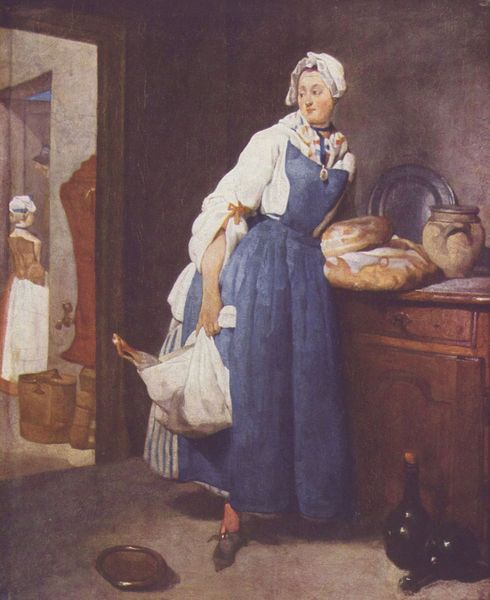
Titel: Das Küchenmädchen
Künstler: Jean-Baptiste Siméon Chardin
Standort: Paris
Institution: Musée du Louvre
Schlagwörter: blau, dunkel, gemälde, schatten, weiß, frauen, menschen, mädchen, braun, frankreich, frau, holz, kleid, licht, raum, tür, zimmer, blick, dame, haus, rot, tuch, haube, rock, schleife, alt, flasche, flaschen, arm, diener, faru, kleidung, mensch, schüssel, teller, holland, innenraum, boden, gewand, interieur, kind, brosche, rokoko, genre, landleben, krug, stilleben, stillleben, vase, schürze, taille, magd, kommode, ecke, gans, genremalerei, türen, schuhe, bäuerin, kette, essen, wein, weinflaschen, wohnung, kopftuch, halstuch, gestreift, streifen, schublade, türrahmen, brot, durchgang, kammer, platte, deckchen, fleisch, schinken, gefäß, nahrung, zinnteller, fuss, durchblick, medaillon, kran, einkauf, fass, beutel, chardin, häubchen, tasche, schuh, anrichte, küche, köchin, trog, ausgang, balu, fässer, hahn, huhn, eimer, keule, korken, weinflasche, haushälterin, tonkrug, vorrat, haushalt, brote, medaillion, van eyck, klamotten, hintereingang, bauerkleidung, borb, einfaufskorb, flescih, frau k, holzkommode, van meer, zugehfrau, 18.jahrhundert, ausganf, 7blau